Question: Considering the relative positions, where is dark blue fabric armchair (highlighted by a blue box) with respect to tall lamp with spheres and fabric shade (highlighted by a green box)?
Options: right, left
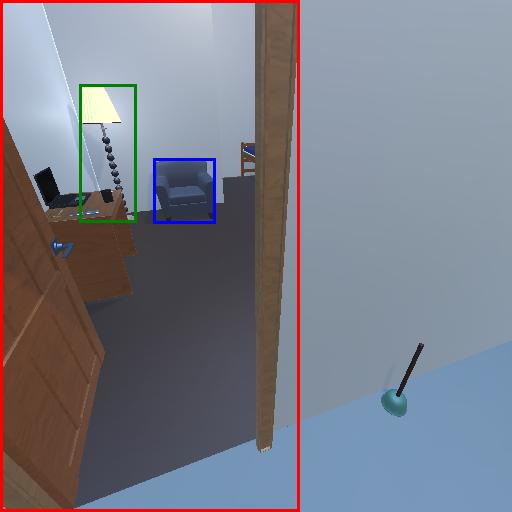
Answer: right